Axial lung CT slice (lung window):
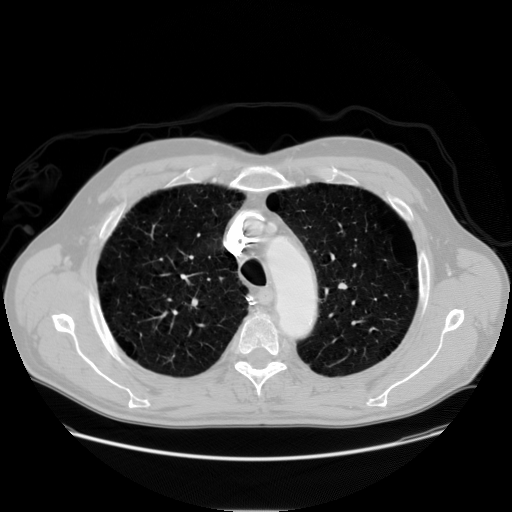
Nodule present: no